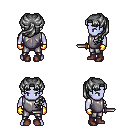
a pixel art fantasy rpg character, male body template, dark elf, purple skin, steel chest armor, metal pants, gray princess hairstyle, gold gloves, maroon shoes, dagger, four views (front, back, left, right), 2x2 character sprite sheet, small pixel art, hard edges, no anti-aliasing